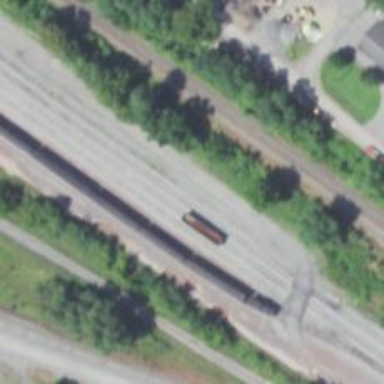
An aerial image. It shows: Railway siding for service.